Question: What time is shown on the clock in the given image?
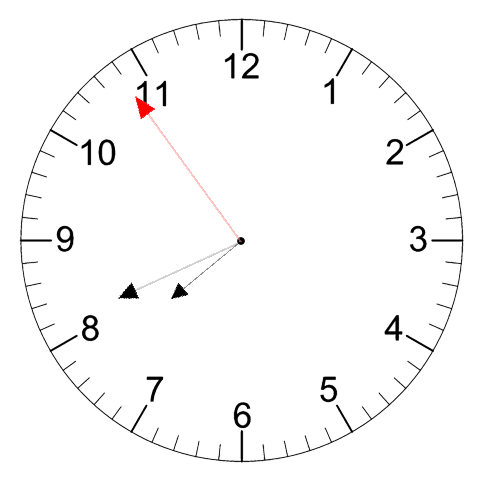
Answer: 07:40:54